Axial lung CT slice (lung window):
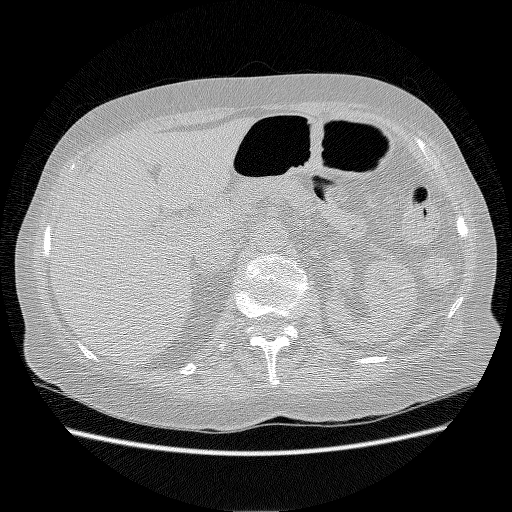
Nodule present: no